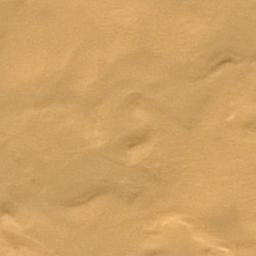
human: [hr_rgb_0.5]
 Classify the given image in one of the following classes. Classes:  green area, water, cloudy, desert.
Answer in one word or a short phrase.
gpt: desert